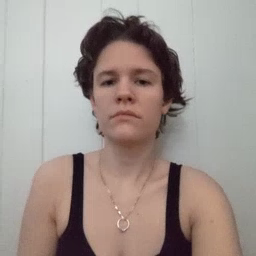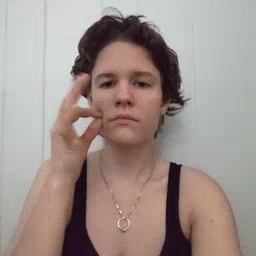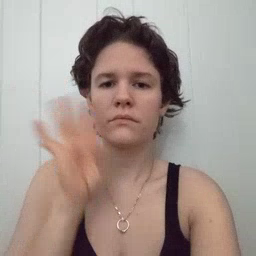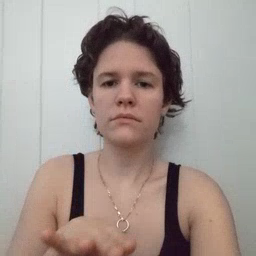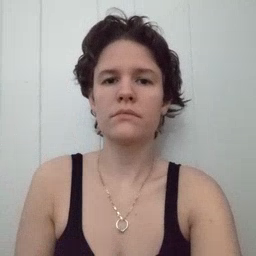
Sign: bee